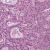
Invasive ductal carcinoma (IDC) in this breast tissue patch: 1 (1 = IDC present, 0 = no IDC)